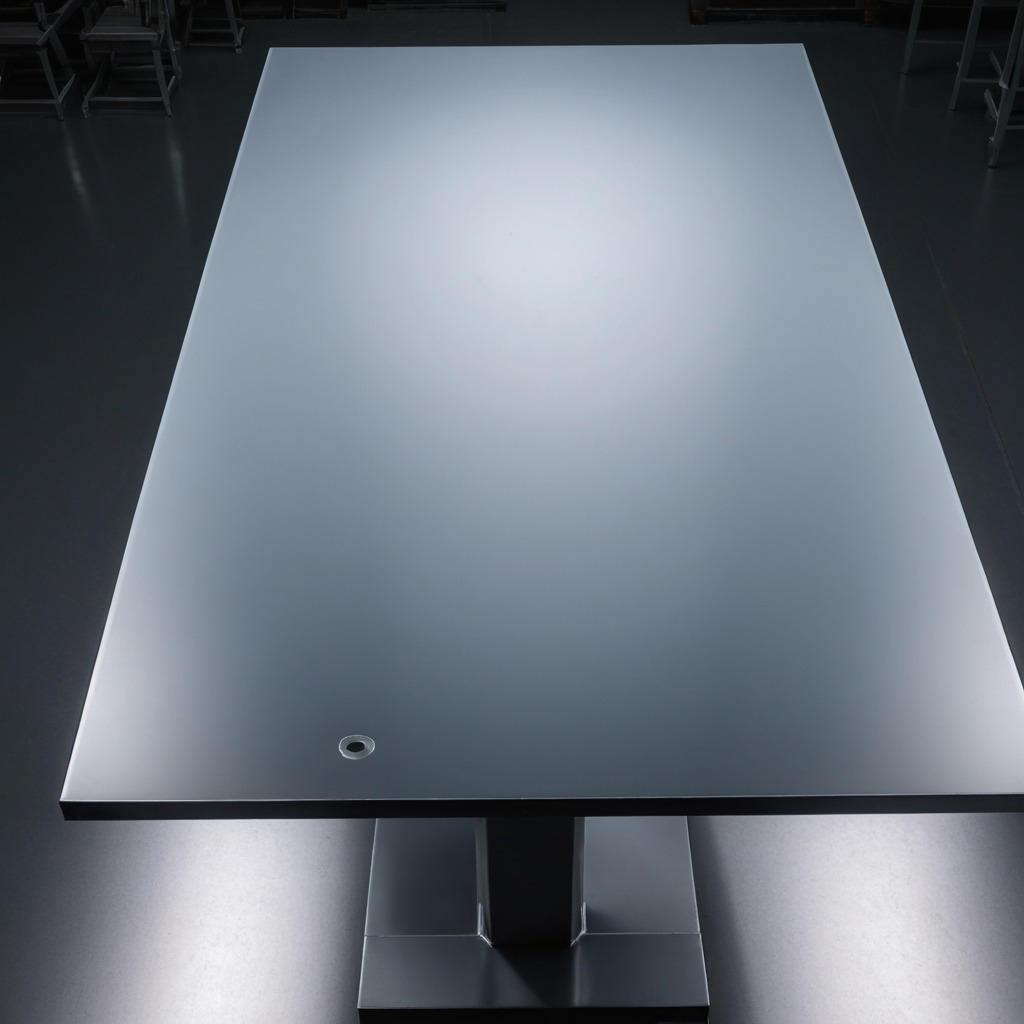
A flat metal washer is lying on the tabletop.